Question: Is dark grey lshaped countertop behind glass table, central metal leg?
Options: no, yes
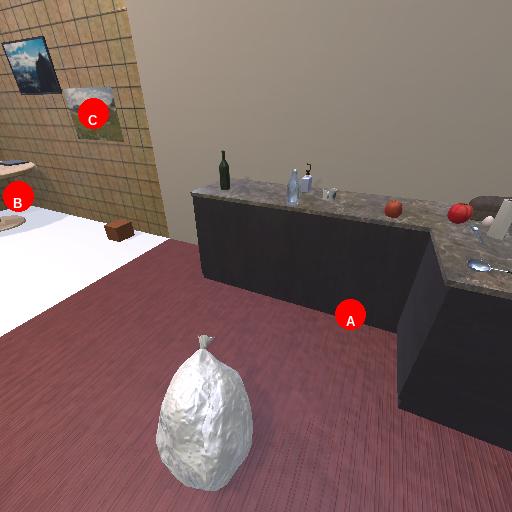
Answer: no